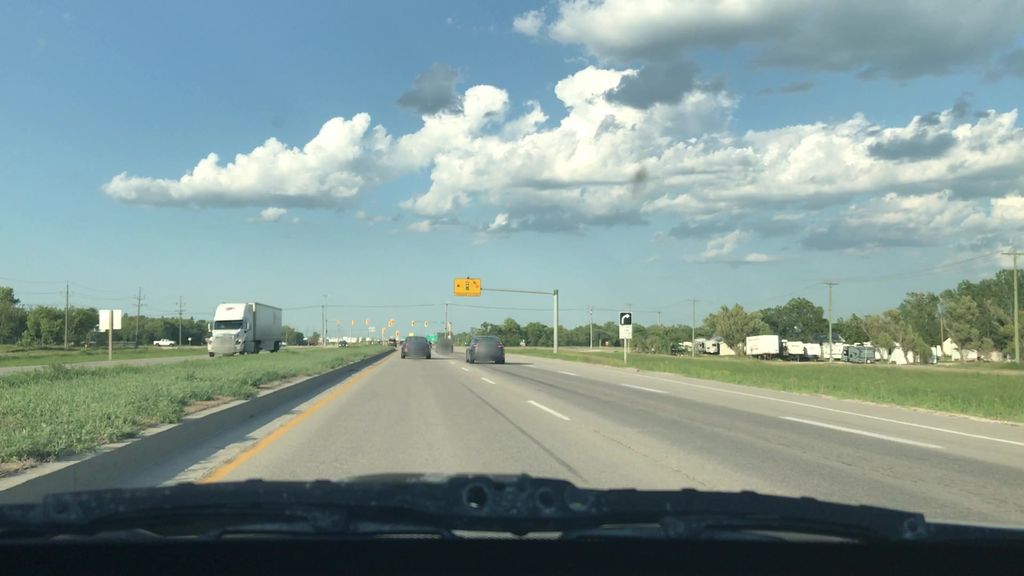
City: winnipeg